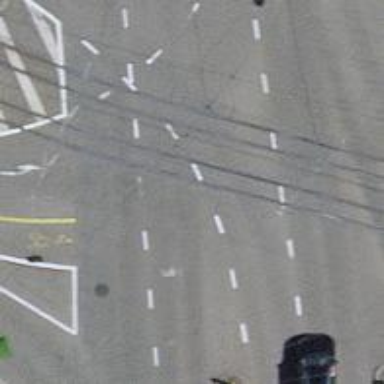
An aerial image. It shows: Secondary road with asphalt surface. There is sidewalk on the left side.